Interaction volume radius: 5 \u00c5
Interaction volume height: 35 \u00c5
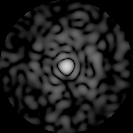
Disorder parameter: 0.8448